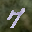
Label: 7